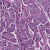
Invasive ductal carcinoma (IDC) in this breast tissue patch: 1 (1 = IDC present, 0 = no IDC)